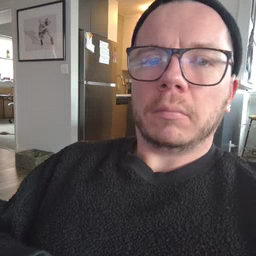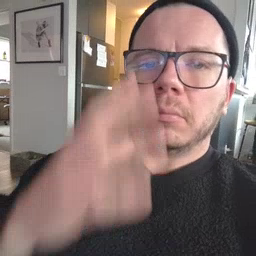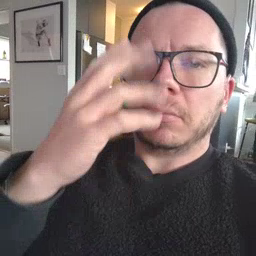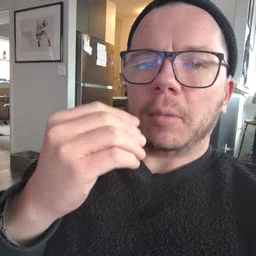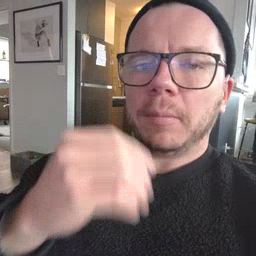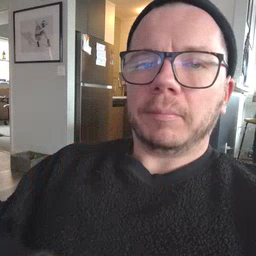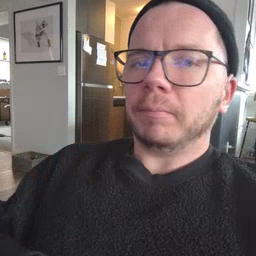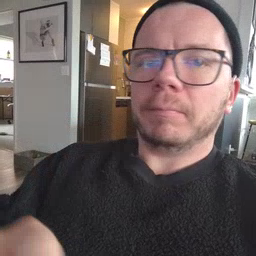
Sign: sleepy